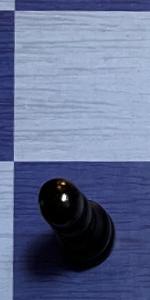
Label: Pawn_Black